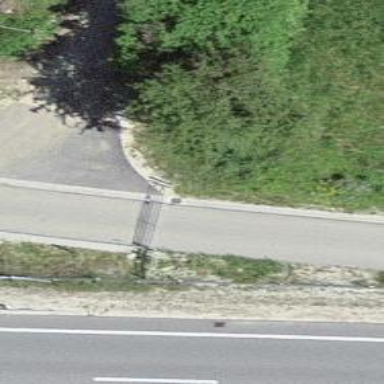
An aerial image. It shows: Gate.